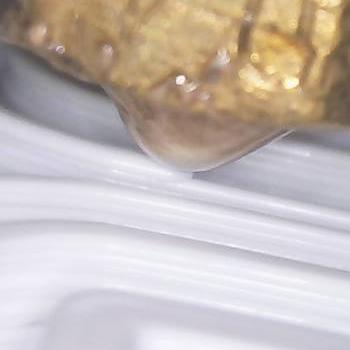
Flow rate: 168%